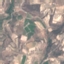
Label: PermanentCrop